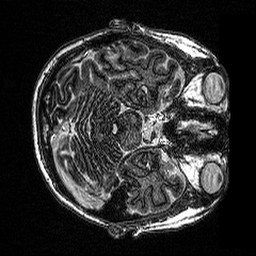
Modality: MP2RAGE
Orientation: axial
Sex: female
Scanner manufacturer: siemens
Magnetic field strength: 3 T
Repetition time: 5 s
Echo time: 0.00292 s